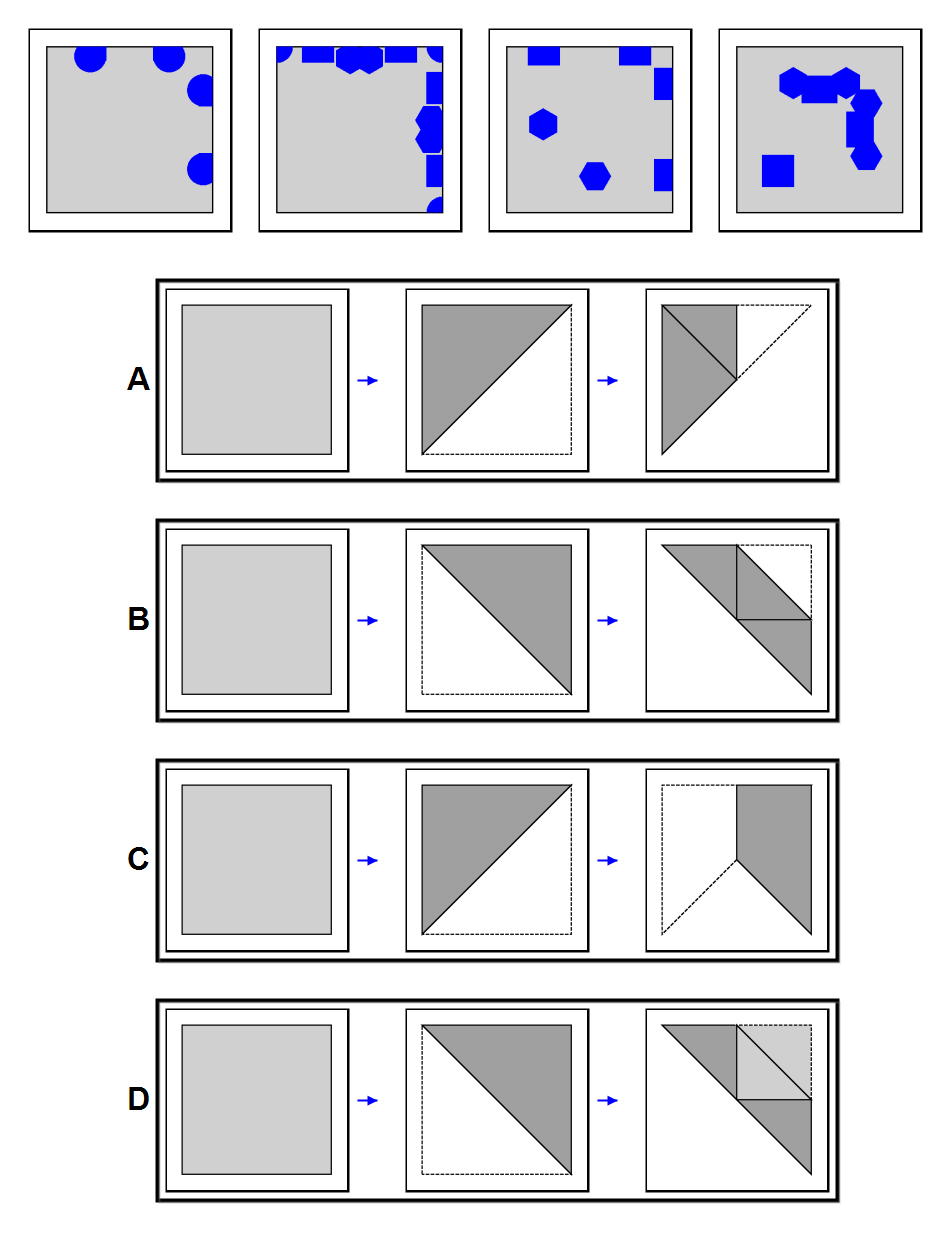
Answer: C